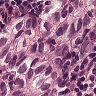
Metastatic tissue present: yes